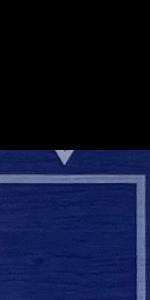
Label: Empty